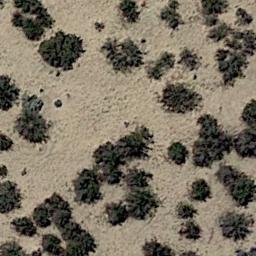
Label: chaparral